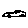
Label: car